Question: I'm trying to read from a file in Haskell, and i'm having trouble handling the data afterwards.
Basically, what i want to do is, read the file, and then create a matrix based on the data that was read.
But it is a bit trickier than this. I'll explain:
Here's an example input file:
'''
6 - number of lines in the matrix
7 - number of columns in the matrix
PA 3123
PB 11254
PC 790
PD 86214
PE 114125
PF 36214
'''
and the rest is the data itself.
Now, since in this example,the number of columns is seven, the matrix must be created the following way:
'''
Column 1 | Column 2 | Column 3 | Column 4 | Column 5 | Column 6 | Column 7
3123/1 3123/2 3123/3 3123/4 3123/5 3123/6 3123/7
... ... ... ... ... ... ...
'''
and the same for the others.
I've search the site for answers, and i've read some parts of the book <URL>, and i was able to come up with this code:
'''
-- Imports needed
import System.IO
import Data.List
import Data.Text
-- Runs the program
main = do
putStrLn "Please insert the name of the file you want to process:"
file <- getLine
read_File file
-- Reads all file content
read_File file = do
h <- openFile file ReadMode
content <- hGetContents h
hClose h
handleFile content
-- Handles the content of the file
handleFile content = do
n1 <- getLine
n2 <- getLine
-- here comes my big problem, how can i create the matrix properly?
putStrLn n1
putStrLn n2
'''
This code compiles just fine, but there is an issue. I've put two putStrLn at the end, to verify that the file was properly read, but when i run it, i get no errors, but no data at all.
Thanks in advance!
PS: Here's the compilation process!

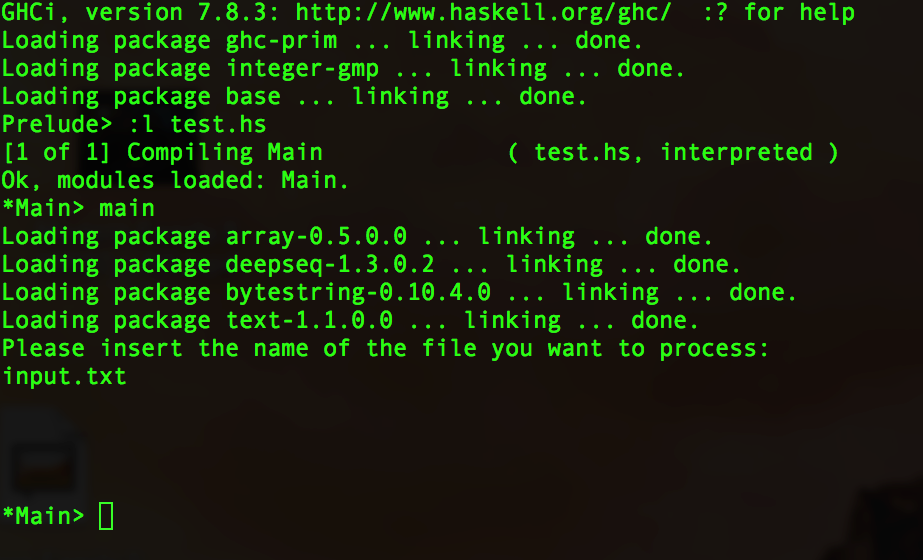
Answer: You have two problems:
First, 'handleFile' is reading from stdin - it should process the data in 'content':
'''
handleFile content = do
let lns = Prelude.lines content
(n1:n2:rest) = lns -- first two lines
putStrLn $ "first line is: " ++ n1
putStrLn $ "second line is: " ++ n2
'''
Second, this is going to be a problem:
'''
...
h <- openFile file ReadMode
content <- hGetContents h
hClose h
handleFile content
...
'''
'hGetContents' uses lazy I/O - data is not read until it is needed. By performing 'hClose h' you will be closing the file handle before any data is read.
You can fix this by performing the 'hClose' after performing 'handleFile', e.g.:
'''
content <- hGetContents h
handleFile content
hClose h
'''
Alternatively, you can use 'readFile' and not worry about opening or closing the file:
'''
content <- readFile file
'''